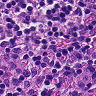
Metastatic tissue present: no